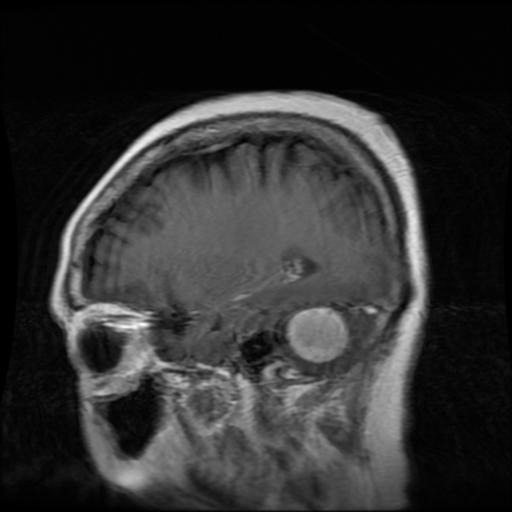
Label: meningioma